Interaction volume radius: 10 \u00c5
Interaction volume height: 10 \u00c5
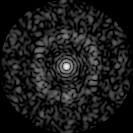
Disorder parameter: 0.8062